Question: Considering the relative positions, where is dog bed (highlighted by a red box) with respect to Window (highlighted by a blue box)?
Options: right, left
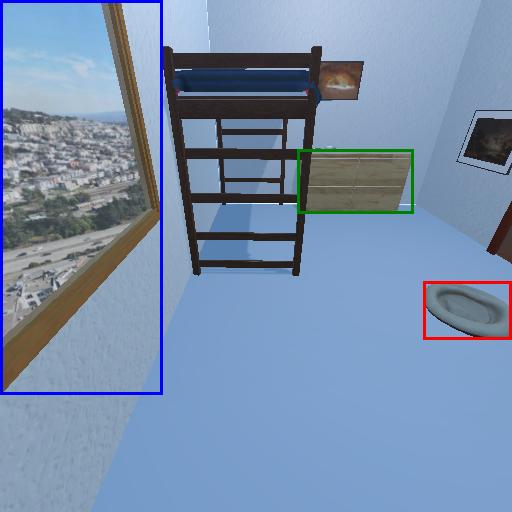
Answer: right